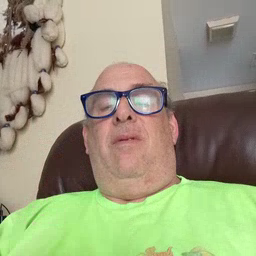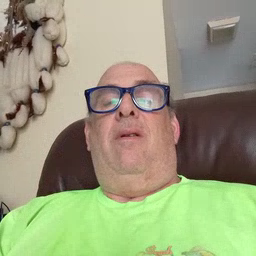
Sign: sleep